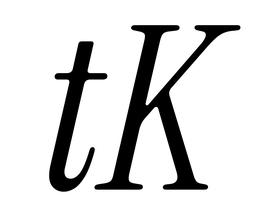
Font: InstrumentSerif-Italic